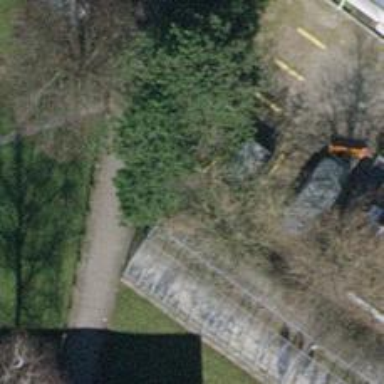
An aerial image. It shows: Urban tree adding natural touch to the cityscape.